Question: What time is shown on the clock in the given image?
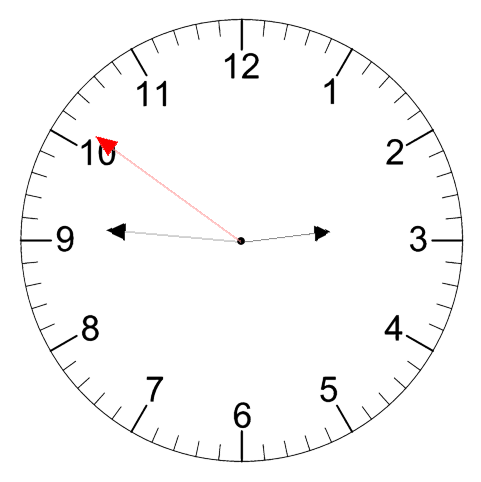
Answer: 02:45:51